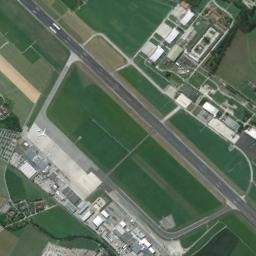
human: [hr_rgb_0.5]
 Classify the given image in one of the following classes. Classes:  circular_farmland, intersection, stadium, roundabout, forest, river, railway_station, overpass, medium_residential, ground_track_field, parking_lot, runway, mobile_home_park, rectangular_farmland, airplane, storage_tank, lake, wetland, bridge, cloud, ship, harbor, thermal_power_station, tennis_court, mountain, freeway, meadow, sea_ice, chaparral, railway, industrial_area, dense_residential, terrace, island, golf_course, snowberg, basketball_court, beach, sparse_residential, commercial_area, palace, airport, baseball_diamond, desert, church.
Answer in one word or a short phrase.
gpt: airport